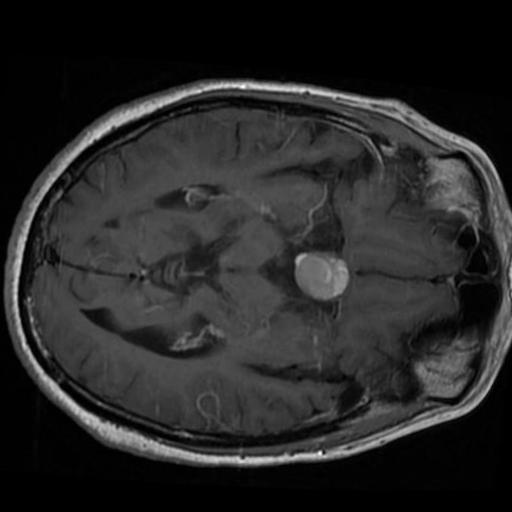
Label: brain_tumor